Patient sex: M
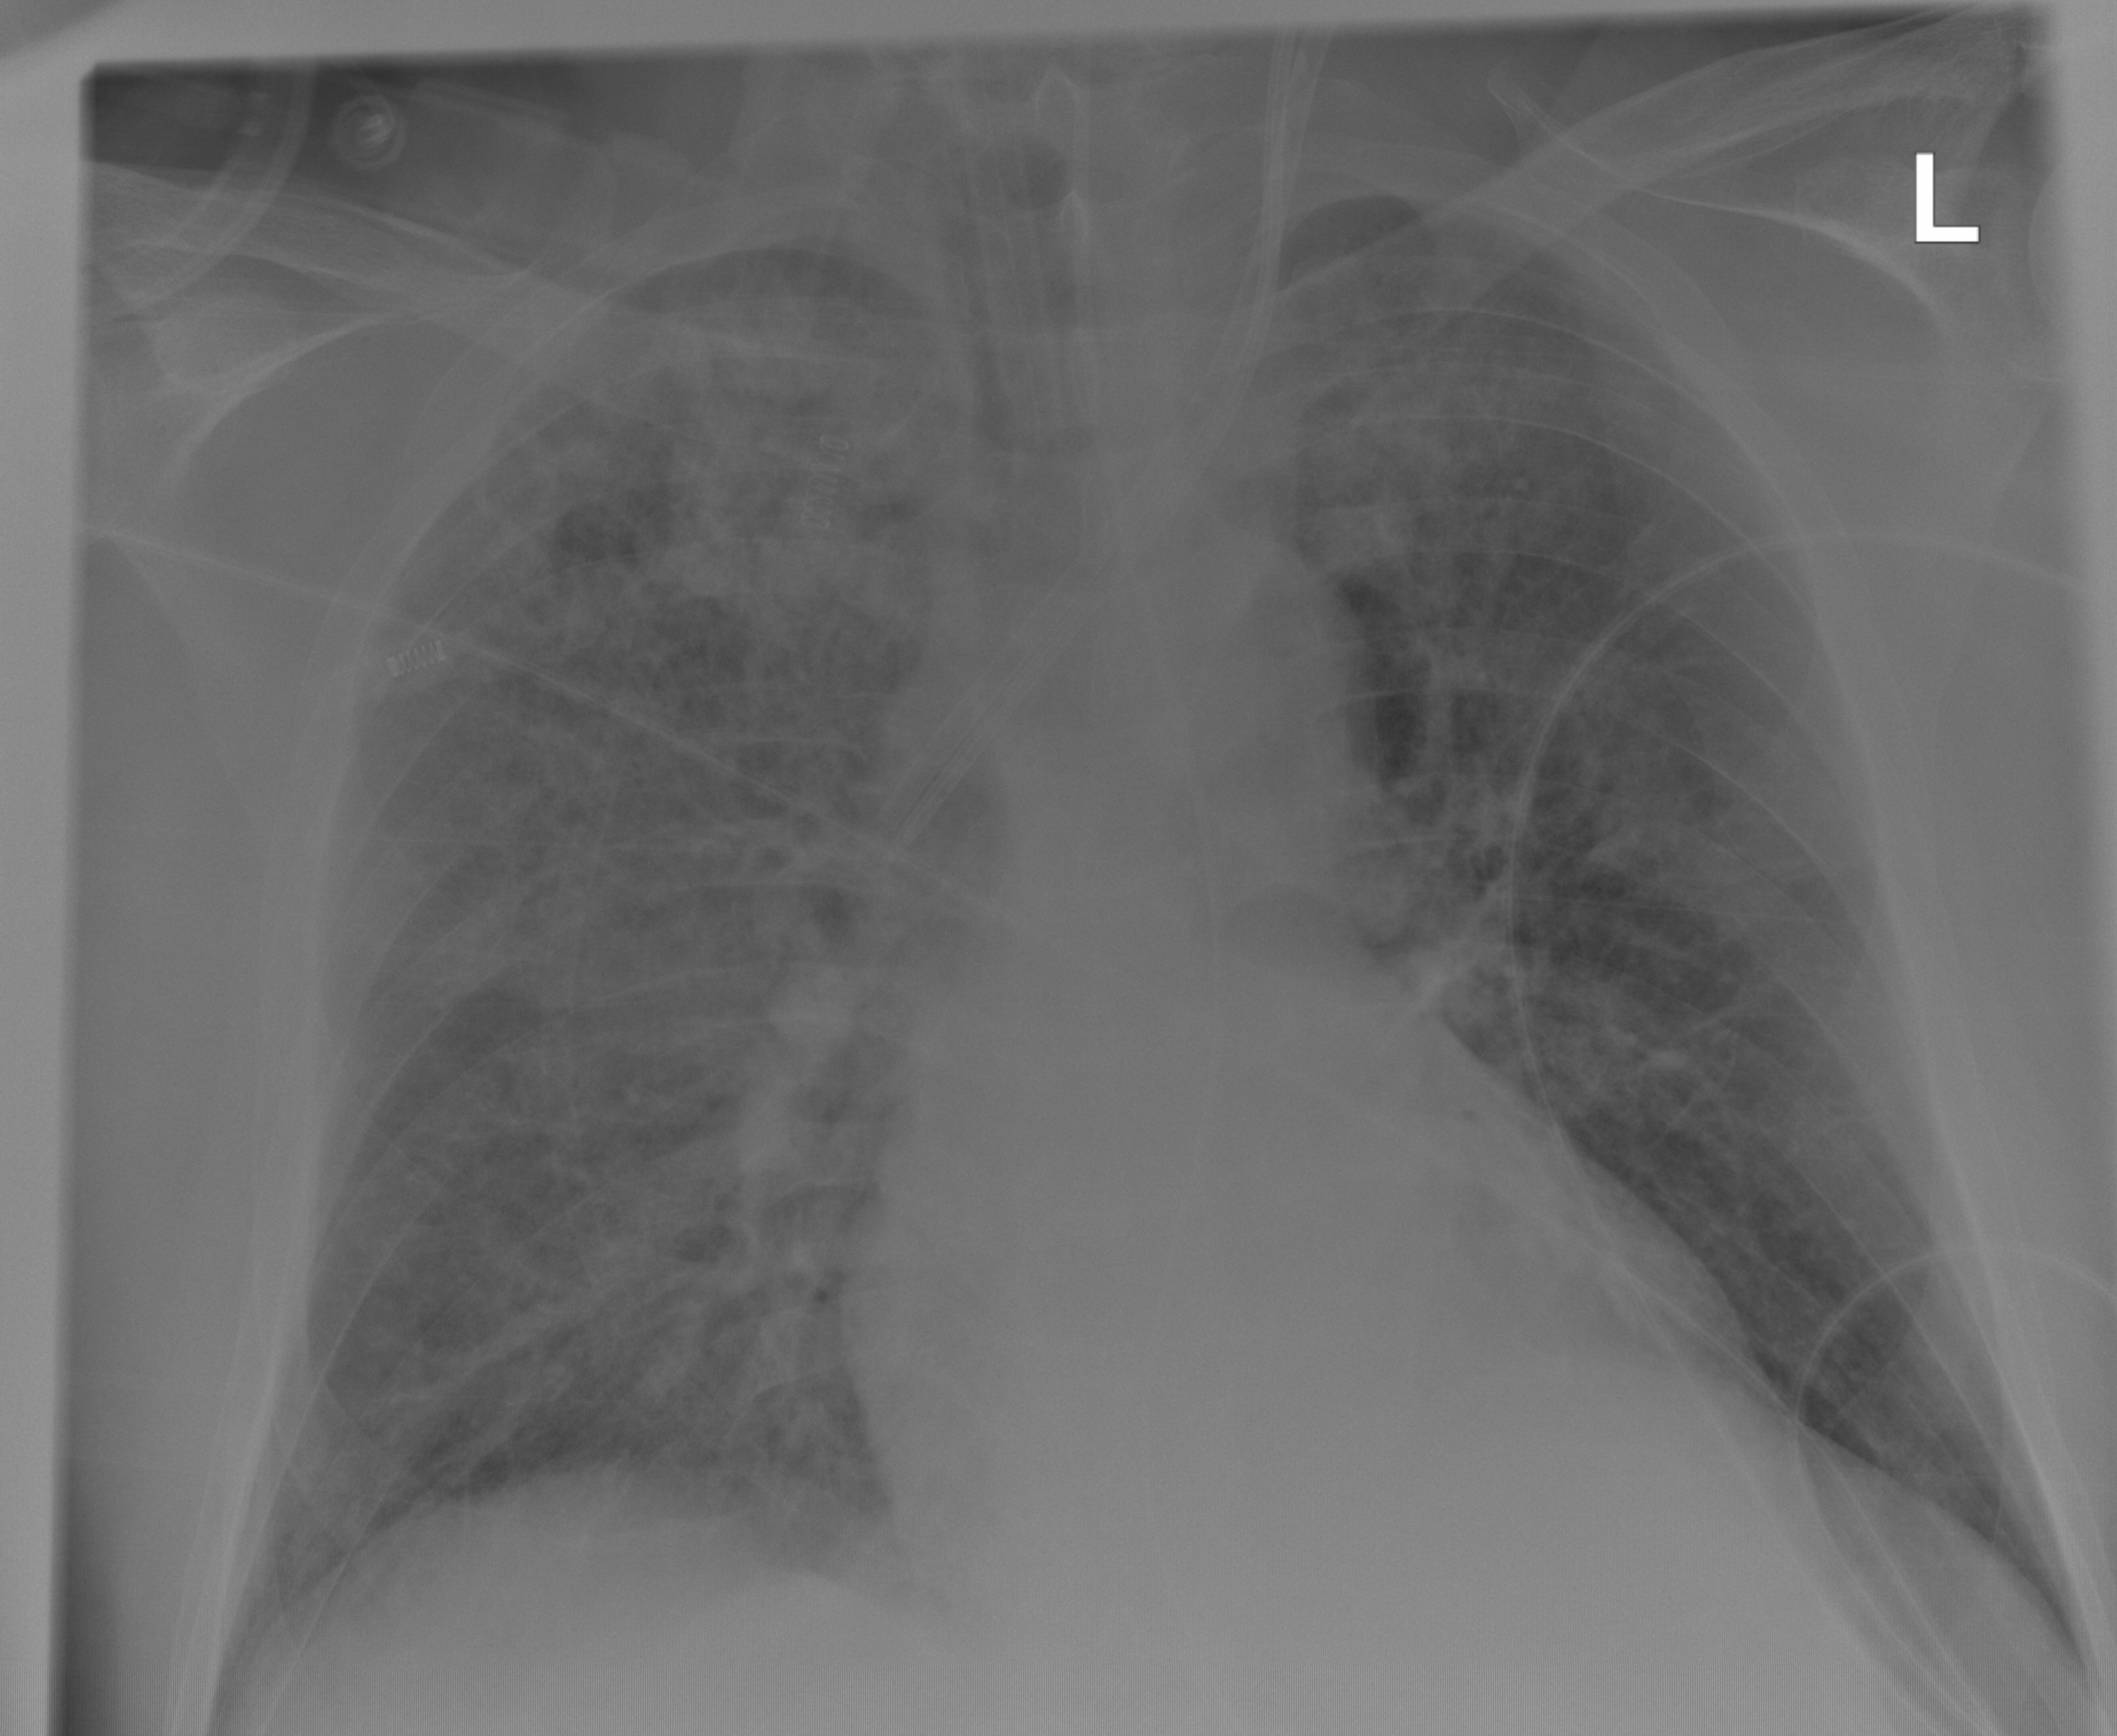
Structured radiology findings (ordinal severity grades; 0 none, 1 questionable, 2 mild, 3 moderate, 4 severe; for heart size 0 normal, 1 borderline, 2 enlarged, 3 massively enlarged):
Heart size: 0
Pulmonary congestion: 2
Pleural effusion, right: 0
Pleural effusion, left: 0
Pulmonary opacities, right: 3
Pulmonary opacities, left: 2
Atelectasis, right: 2
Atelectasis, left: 2